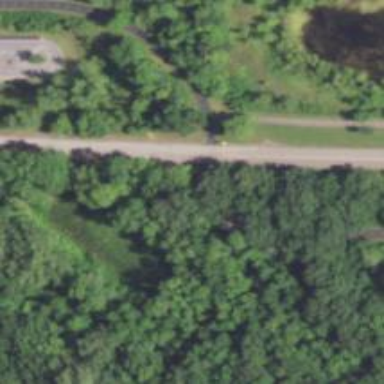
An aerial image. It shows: Unmarked asphalt crossing on cycleway road.